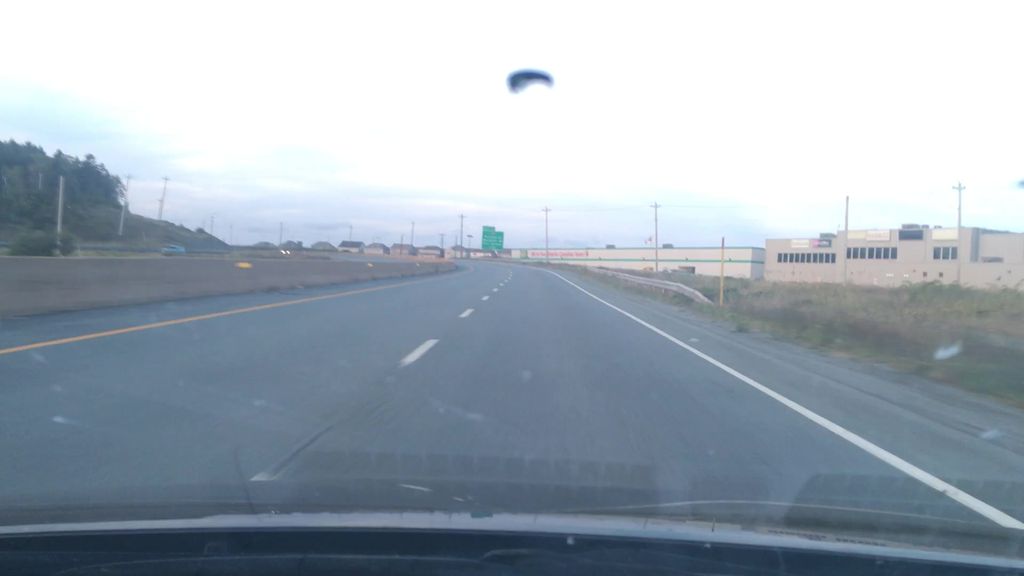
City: halifax